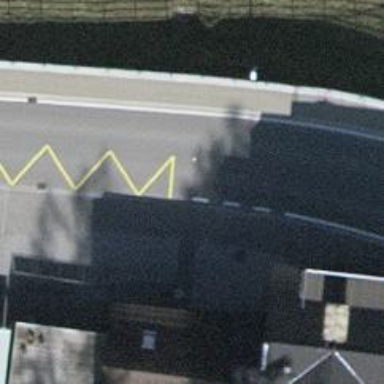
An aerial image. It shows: Bus stop with platform for public transport.